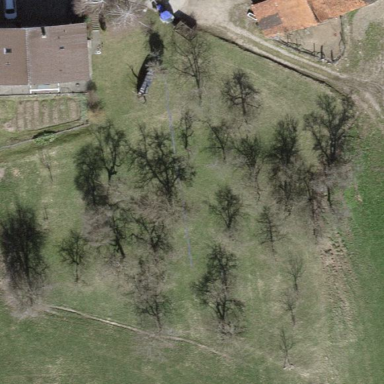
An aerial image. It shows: Orchard.